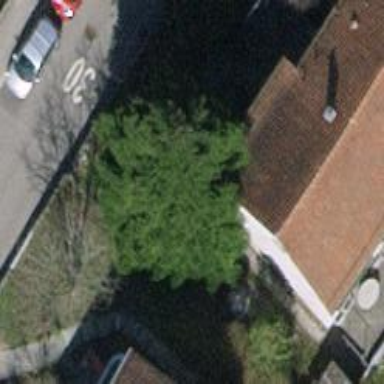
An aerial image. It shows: Building with tiled roof.